高一 · 代数
（2016 秋・晋江市校级月考）把求 $n$ !的程序补充完整.

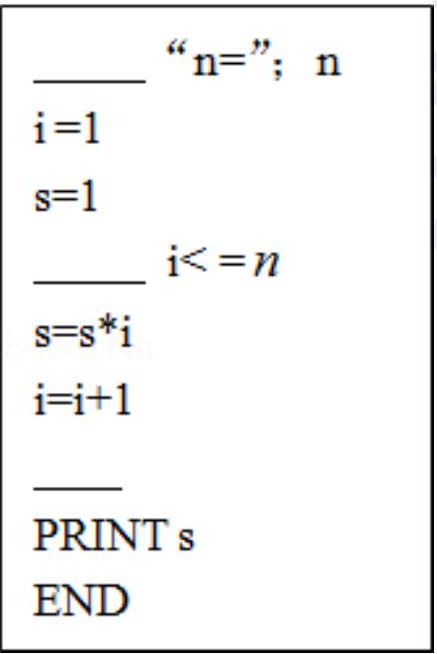
答案: 解：输入语句用 “INPUT”

当型循环语句用 WHILE、WEND

故答案为: INPUT、WHILE、WEND